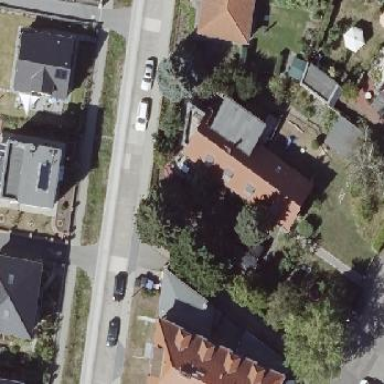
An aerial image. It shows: Semidetached house with gabled roof.